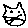
Label: cat